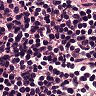
Metastatic tissue present: no